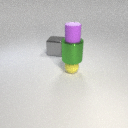
large green metal cylinder below small purple rubber cylinder